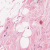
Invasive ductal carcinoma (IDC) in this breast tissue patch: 0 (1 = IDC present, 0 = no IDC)